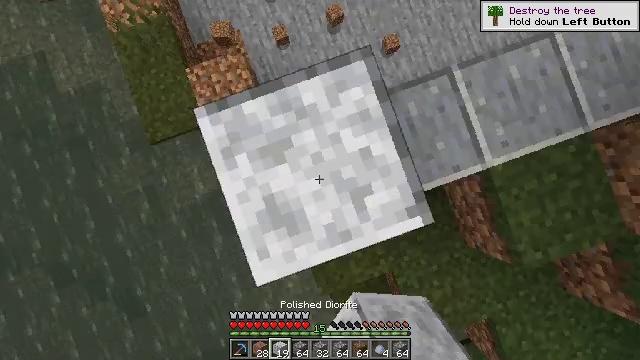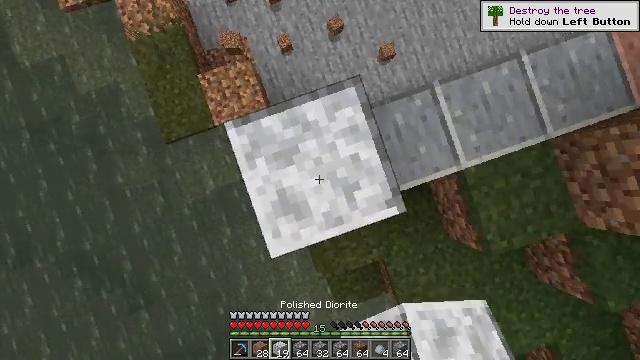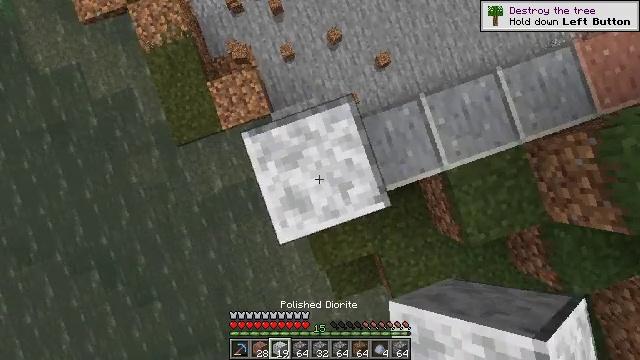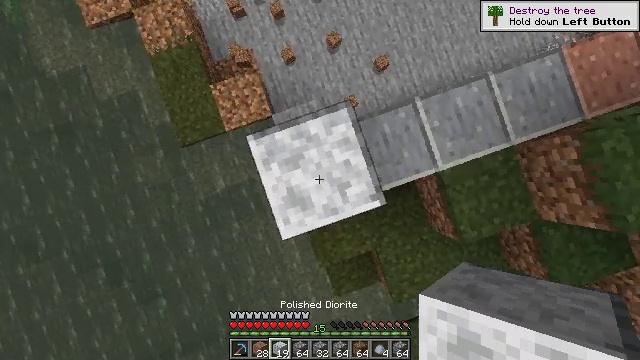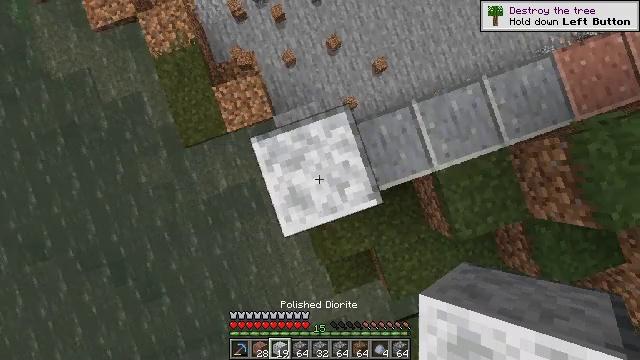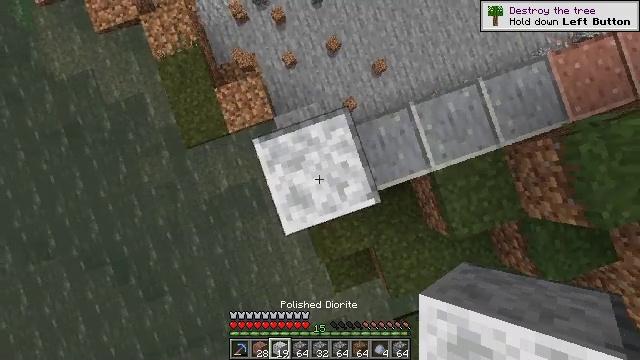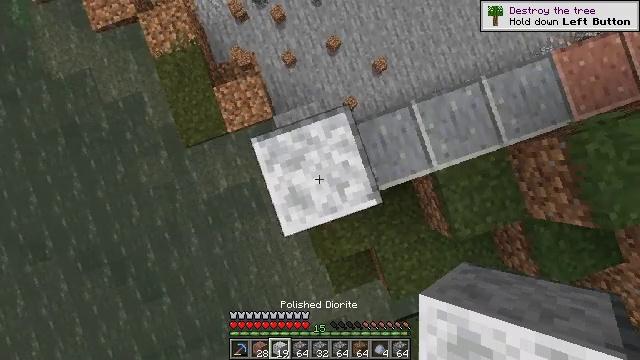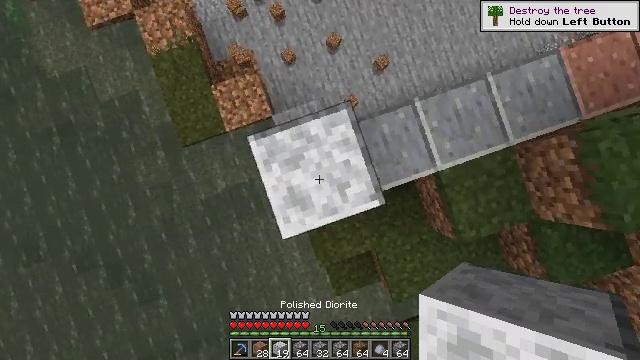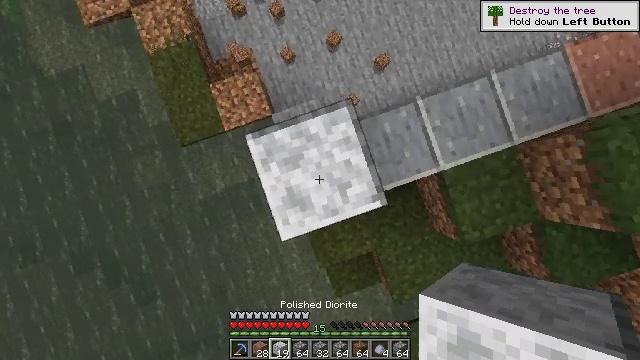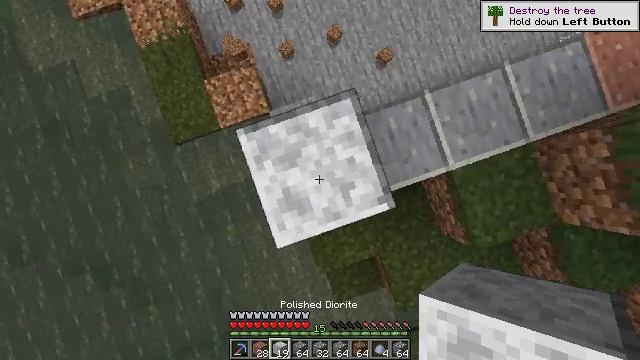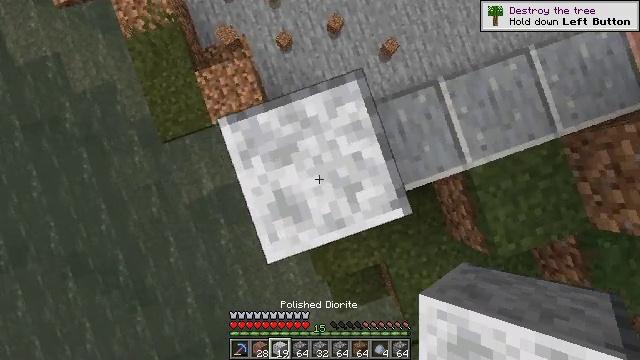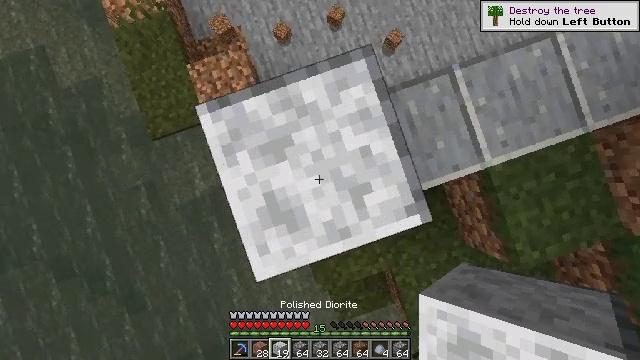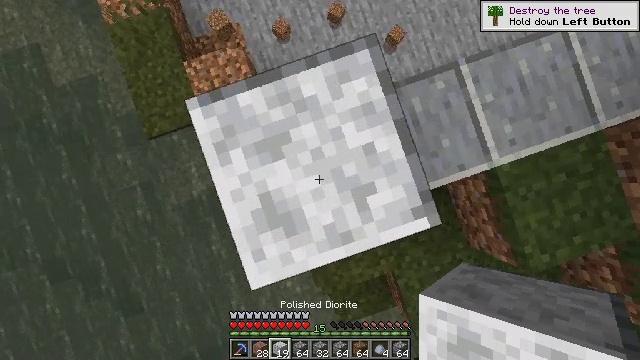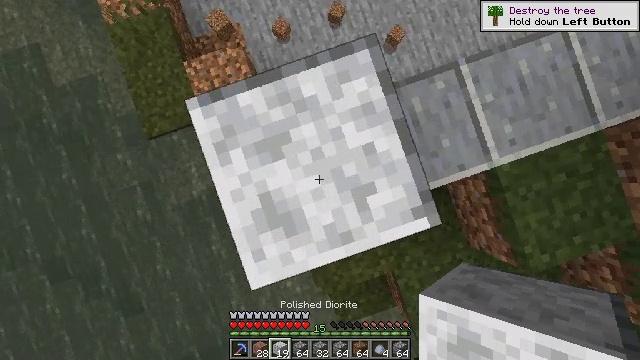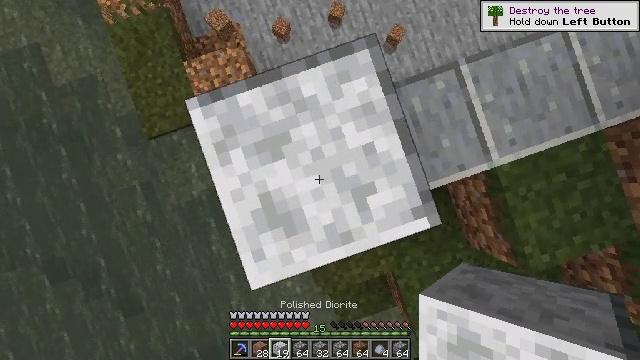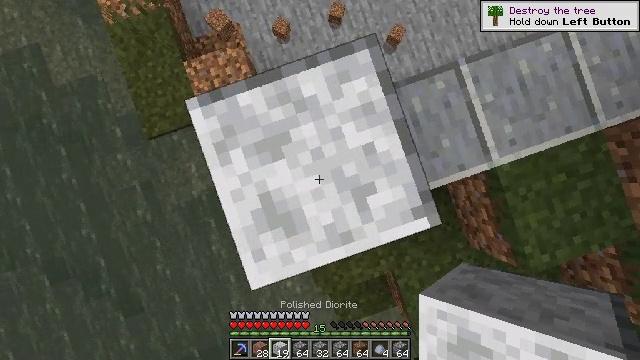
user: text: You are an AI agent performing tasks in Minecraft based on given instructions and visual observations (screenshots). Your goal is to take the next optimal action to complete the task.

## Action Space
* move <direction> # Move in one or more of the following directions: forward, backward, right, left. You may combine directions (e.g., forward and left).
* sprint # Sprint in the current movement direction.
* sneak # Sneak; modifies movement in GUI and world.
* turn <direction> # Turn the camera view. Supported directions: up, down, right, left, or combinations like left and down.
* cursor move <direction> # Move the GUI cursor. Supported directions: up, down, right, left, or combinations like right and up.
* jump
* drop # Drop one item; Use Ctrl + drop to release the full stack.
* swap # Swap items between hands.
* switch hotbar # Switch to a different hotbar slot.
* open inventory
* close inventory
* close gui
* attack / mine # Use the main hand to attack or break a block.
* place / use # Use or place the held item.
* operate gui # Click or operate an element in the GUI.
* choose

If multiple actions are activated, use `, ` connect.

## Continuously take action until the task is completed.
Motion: motion action
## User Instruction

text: Harvest some polished diorite for decoration.
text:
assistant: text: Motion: sneak, jump
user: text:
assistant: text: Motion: sneak, jump
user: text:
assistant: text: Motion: sneak, jump
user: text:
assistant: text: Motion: sneak, jump
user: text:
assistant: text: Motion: sneak, jump
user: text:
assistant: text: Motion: sneak, jump
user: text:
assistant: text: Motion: sneak, jump
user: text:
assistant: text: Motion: sneak, jump
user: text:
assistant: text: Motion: sneak, jump
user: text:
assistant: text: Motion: sneak, jump
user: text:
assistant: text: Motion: sneak
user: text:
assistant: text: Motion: sneak
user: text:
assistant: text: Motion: sneak
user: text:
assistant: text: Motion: sneak
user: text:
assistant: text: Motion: sneak
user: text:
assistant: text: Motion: sneak
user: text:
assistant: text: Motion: sneak
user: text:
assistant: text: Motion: sneak
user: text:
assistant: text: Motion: sneak
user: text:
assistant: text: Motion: sneak
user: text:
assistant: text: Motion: sneak
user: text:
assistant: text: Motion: sneak
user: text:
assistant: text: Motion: sneak
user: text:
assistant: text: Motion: sneak
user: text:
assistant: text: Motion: sneak
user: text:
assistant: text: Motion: sneak
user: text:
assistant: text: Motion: sneak, switch to hotbar 1
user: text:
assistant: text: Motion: sneak, switch to hotbar 1
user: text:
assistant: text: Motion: sneak, attack / mine, switch to hotbar 1
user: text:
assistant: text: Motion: sneak, attack / mine